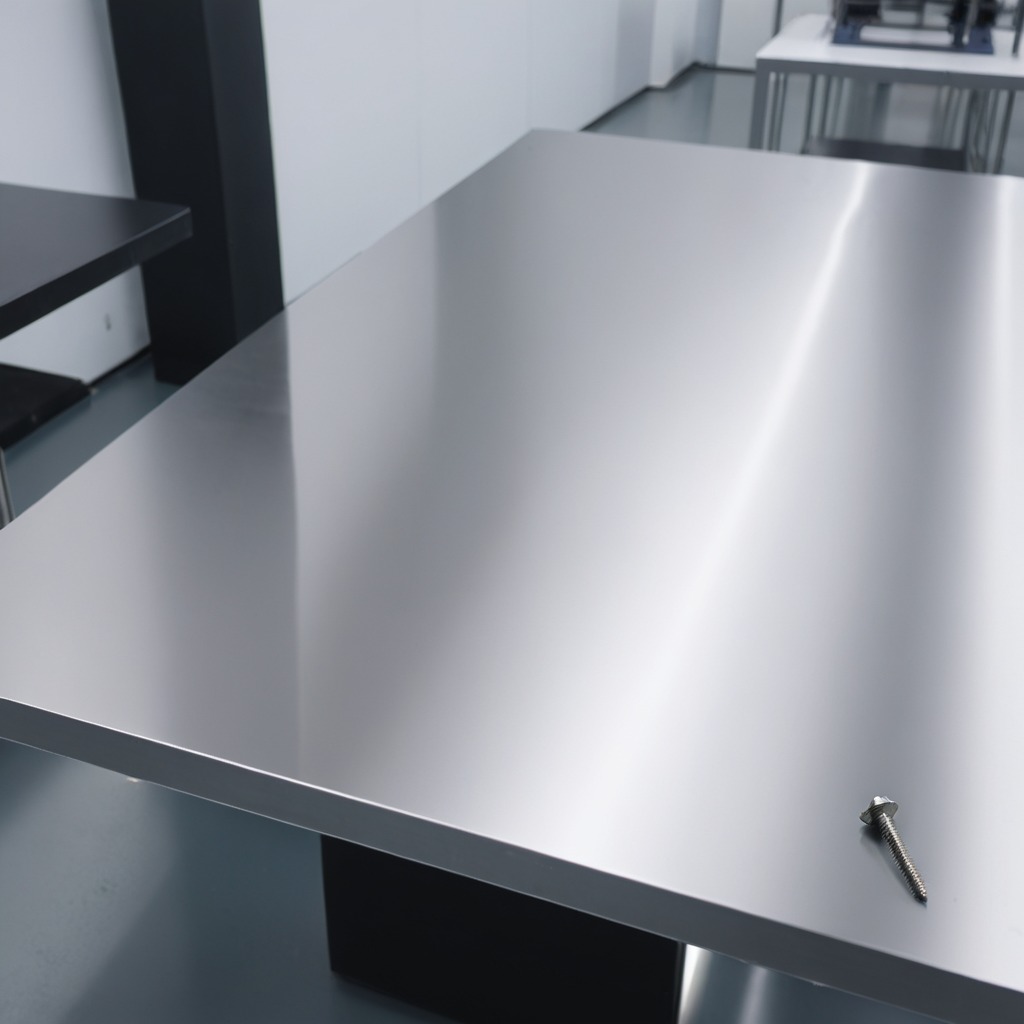
A metal screw is lying on the stainless steel table in a high-end prototyping lab.